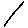
Label: line